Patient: sex M, age 38
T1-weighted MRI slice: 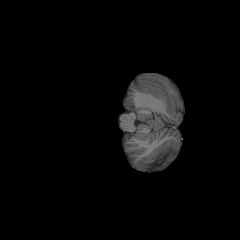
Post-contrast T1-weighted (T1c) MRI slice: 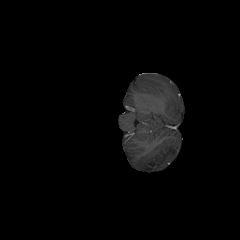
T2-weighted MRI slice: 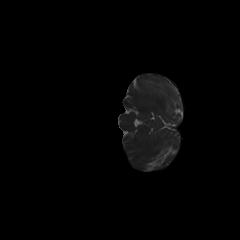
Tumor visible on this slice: no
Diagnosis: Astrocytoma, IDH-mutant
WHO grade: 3